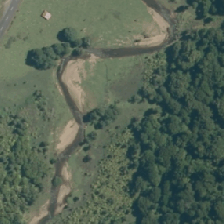
Land cover: broadleaved_indigenous_hardwood